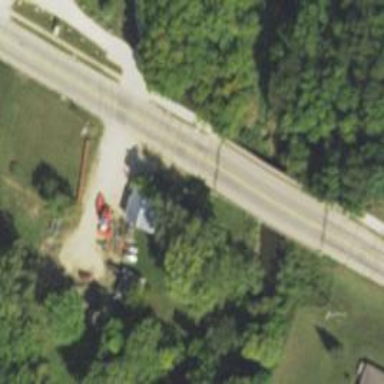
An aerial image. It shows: Primary highway with bridge.